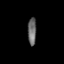
Tissue: lung
Cell type: T cells
Senescence score: 0.1663
Nuclear area (px): 230
Mean DAPI intensity: 104.365